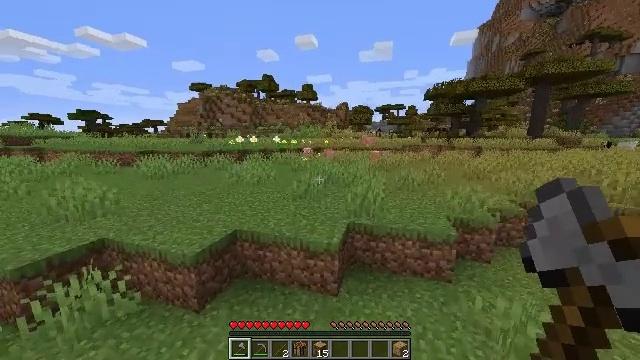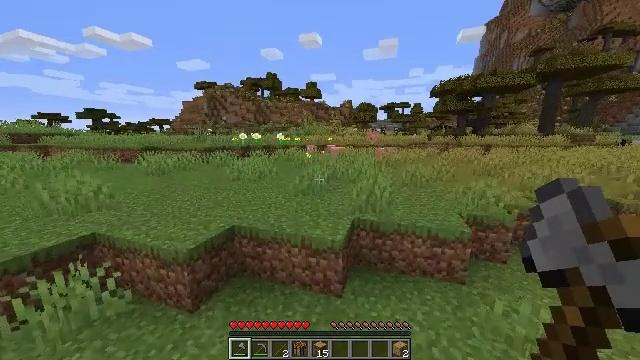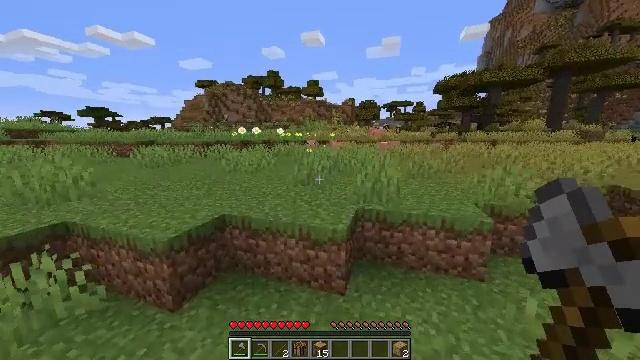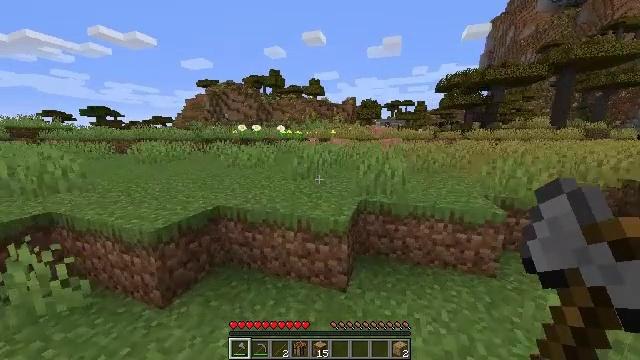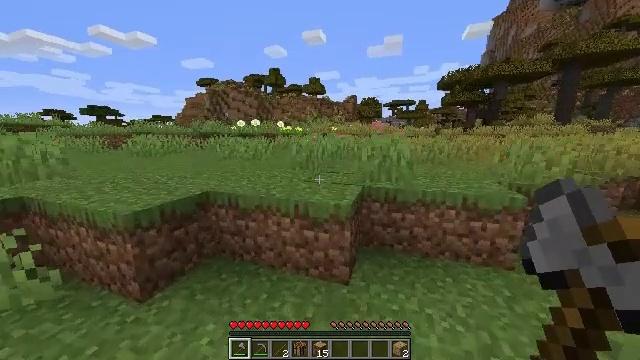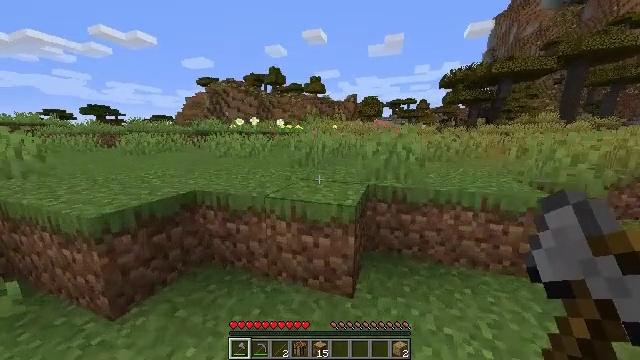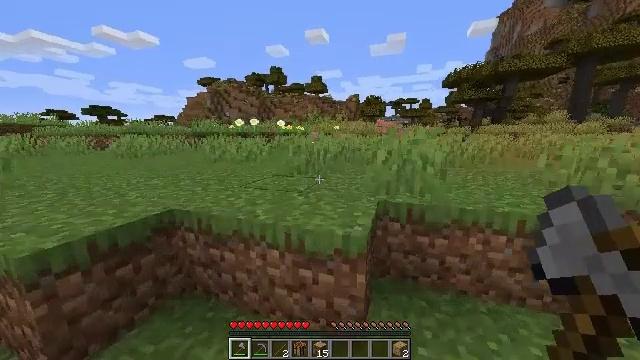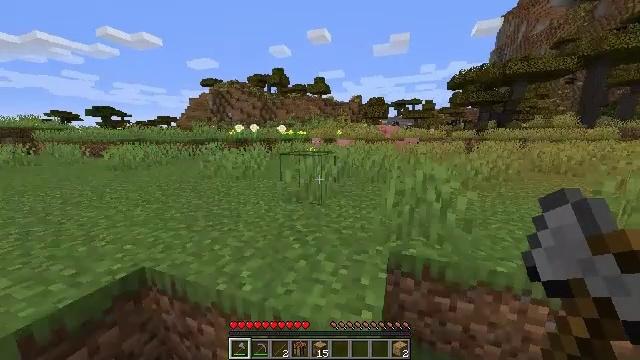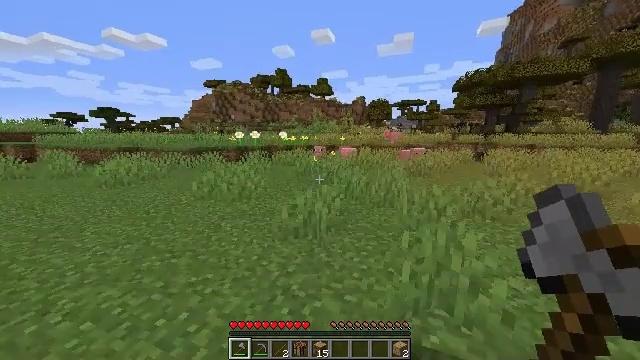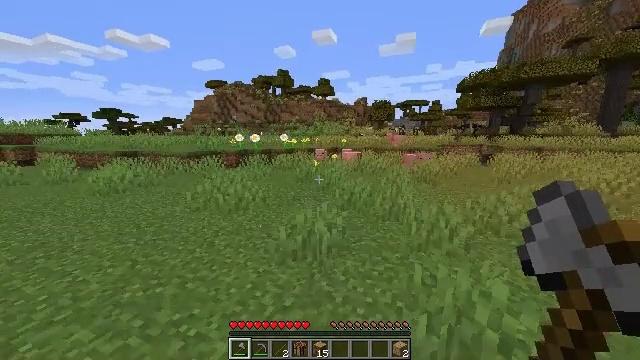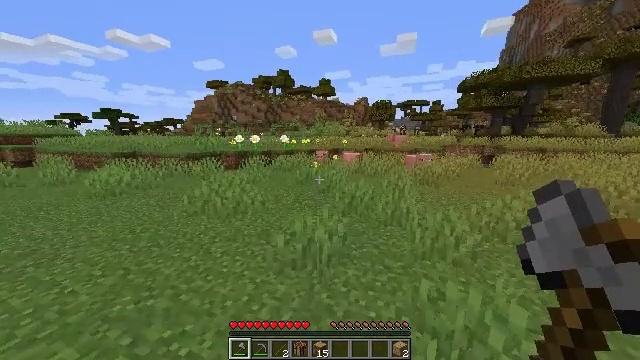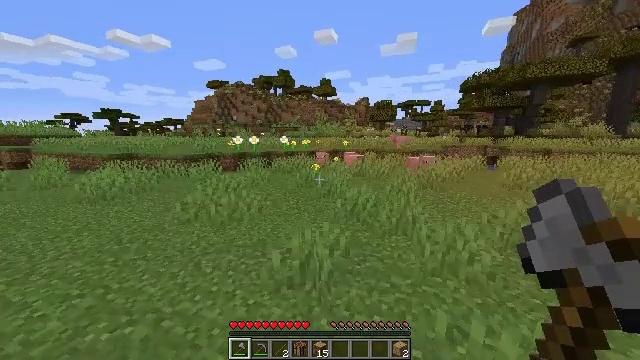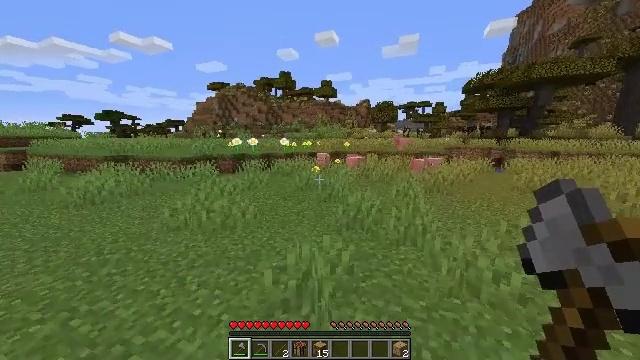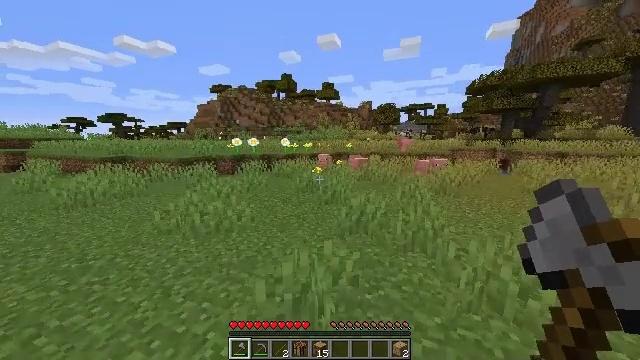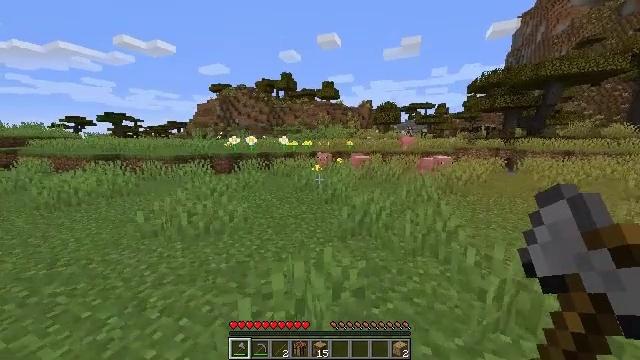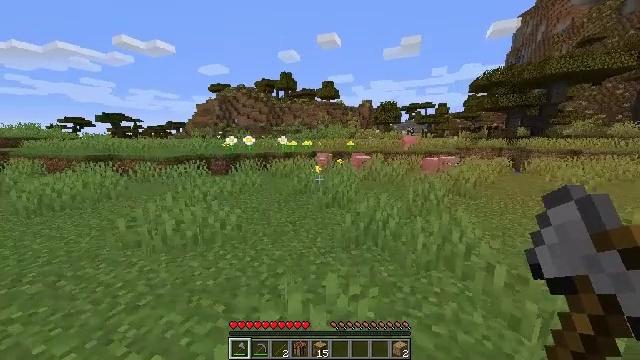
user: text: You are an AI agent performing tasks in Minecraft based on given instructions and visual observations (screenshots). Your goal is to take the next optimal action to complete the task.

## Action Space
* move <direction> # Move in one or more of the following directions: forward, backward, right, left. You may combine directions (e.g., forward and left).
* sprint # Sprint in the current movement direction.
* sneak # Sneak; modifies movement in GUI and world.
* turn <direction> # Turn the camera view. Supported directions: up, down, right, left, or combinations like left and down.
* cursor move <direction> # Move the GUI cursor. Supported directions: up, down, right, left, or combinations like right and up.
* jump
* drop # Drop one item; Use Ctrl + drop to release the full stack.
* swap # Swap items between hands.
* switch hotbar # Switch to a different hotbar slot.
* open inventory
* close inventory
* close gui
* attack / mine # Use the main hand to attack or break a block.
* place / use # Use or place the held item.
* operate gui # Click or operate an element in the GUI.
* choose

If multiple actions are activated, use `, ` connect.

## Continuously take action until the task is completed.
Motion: motion action
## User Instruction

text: Mine the grass in the plains.
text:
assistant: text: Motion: move forward, sprint, turn left
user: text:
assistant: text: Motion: move forward, sprint
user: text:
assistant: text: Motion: move forward, sprint
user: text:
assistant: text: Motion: move forward, sprint
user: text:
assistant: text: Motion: move forward, sprint
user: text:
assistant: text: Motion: move forward, sprint, jump
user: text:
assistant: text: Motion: move forward, sprint, jump
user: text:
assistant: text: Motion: move forward, sprint, jump
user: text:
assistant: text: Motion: move forward, sprint, jump
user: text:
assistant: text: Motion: move forward, sprint, jump
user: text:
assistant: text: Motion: move forward, sprint, jump
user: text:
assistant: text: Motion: move forward, sprint, jump
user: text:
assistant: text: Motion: move forward, sprint, jump
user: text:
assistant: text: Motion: move forward, sprint, jump
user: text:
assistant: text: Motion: move forward, sprint, jump
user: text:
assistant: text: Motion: move forward, sprint, jump
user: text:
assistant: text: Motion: move forward, sprint, jump
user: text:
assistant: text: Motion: move forward, sprint, jump
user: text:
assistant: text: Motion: move forward, sprint, jump
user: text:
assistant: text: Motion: move forward, sprint, turn down, jump
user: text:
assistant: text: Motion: move forward, sprint, turn down, jump
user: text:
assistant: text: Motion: move forward, sprint, turn down, jump
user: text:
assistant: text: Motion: move forward, sprint, turn down, jump
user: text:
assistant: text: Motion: move forward, sprint
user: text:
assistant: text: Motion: move forward, sprint, turn down
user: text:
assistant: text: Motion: move forward, sprint, turn down
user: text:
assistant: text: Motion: move forward, sprint, turn down
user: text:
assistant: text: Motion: move forward, sprint
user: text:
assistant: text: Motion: move forward, sprint
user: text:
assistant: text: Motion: move forward, sprint